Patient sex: M
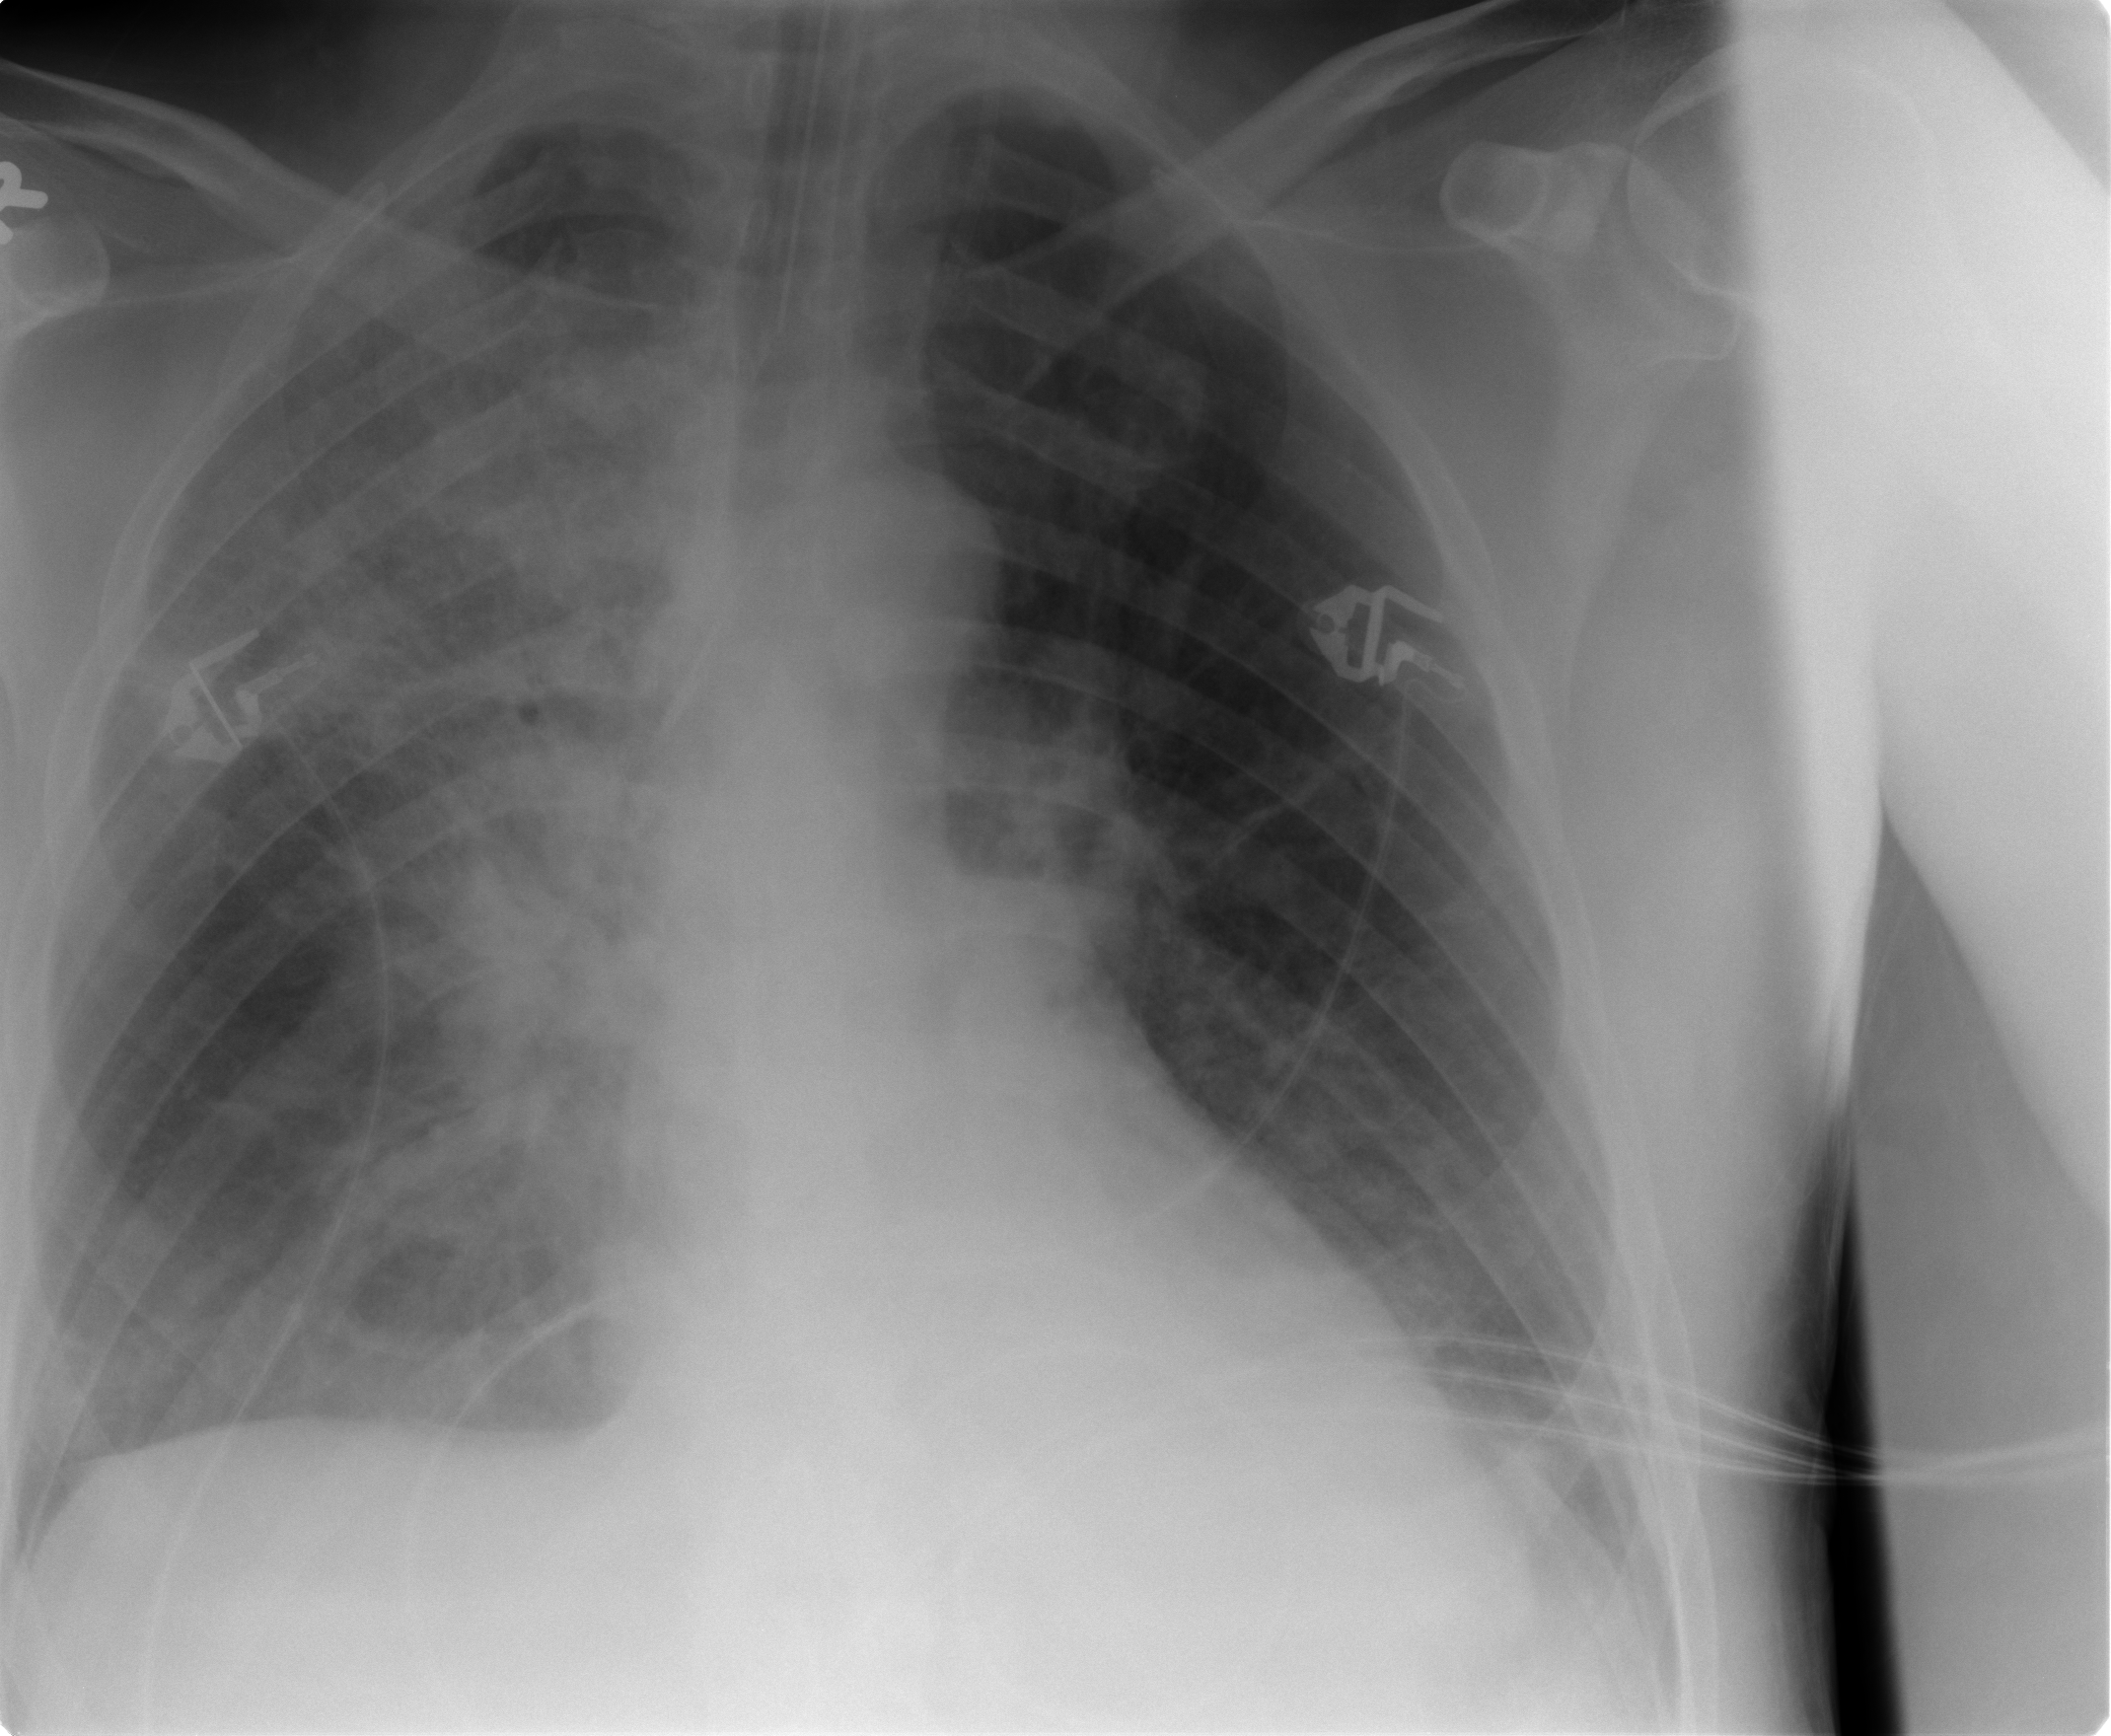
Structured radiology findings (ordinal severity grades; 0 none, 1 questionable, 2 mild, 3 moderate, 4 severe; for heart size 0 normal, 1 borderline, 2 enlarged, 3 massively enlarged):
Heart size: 0
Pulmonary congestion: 3
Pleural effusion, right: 2
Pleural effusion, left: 1
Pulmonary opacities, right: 4
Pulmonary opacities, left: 3
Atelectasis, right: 4
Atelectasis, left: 3